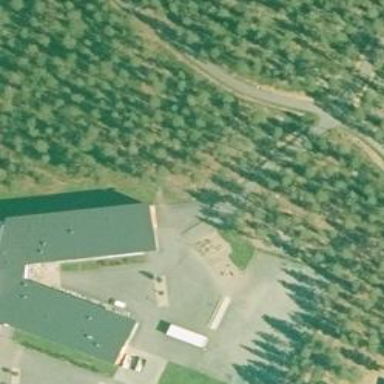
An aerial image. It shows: School building.